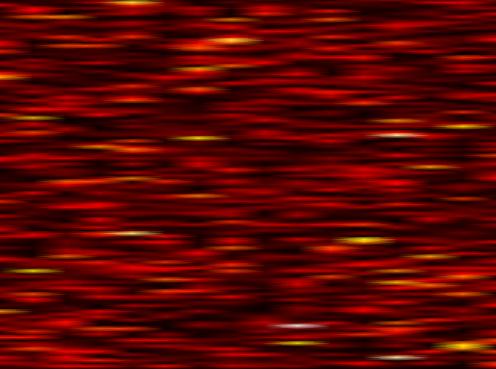
Label: WOLA